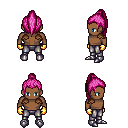
a pixel art fantasy rpg character, male body template, human, dark skin, leather shoulder armor, metal pants, pink long topknot hairstyle, gold gloves, metal boots, four views (front, back, left, right), 2x2 character sprite sheet, small pixel art, hard edges, no anti-aliasing